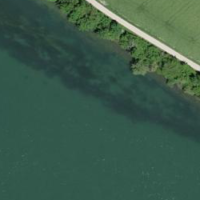
EUNIS habitat code: 15
Species observed at this site:
Cornus sanguinea